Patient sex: F
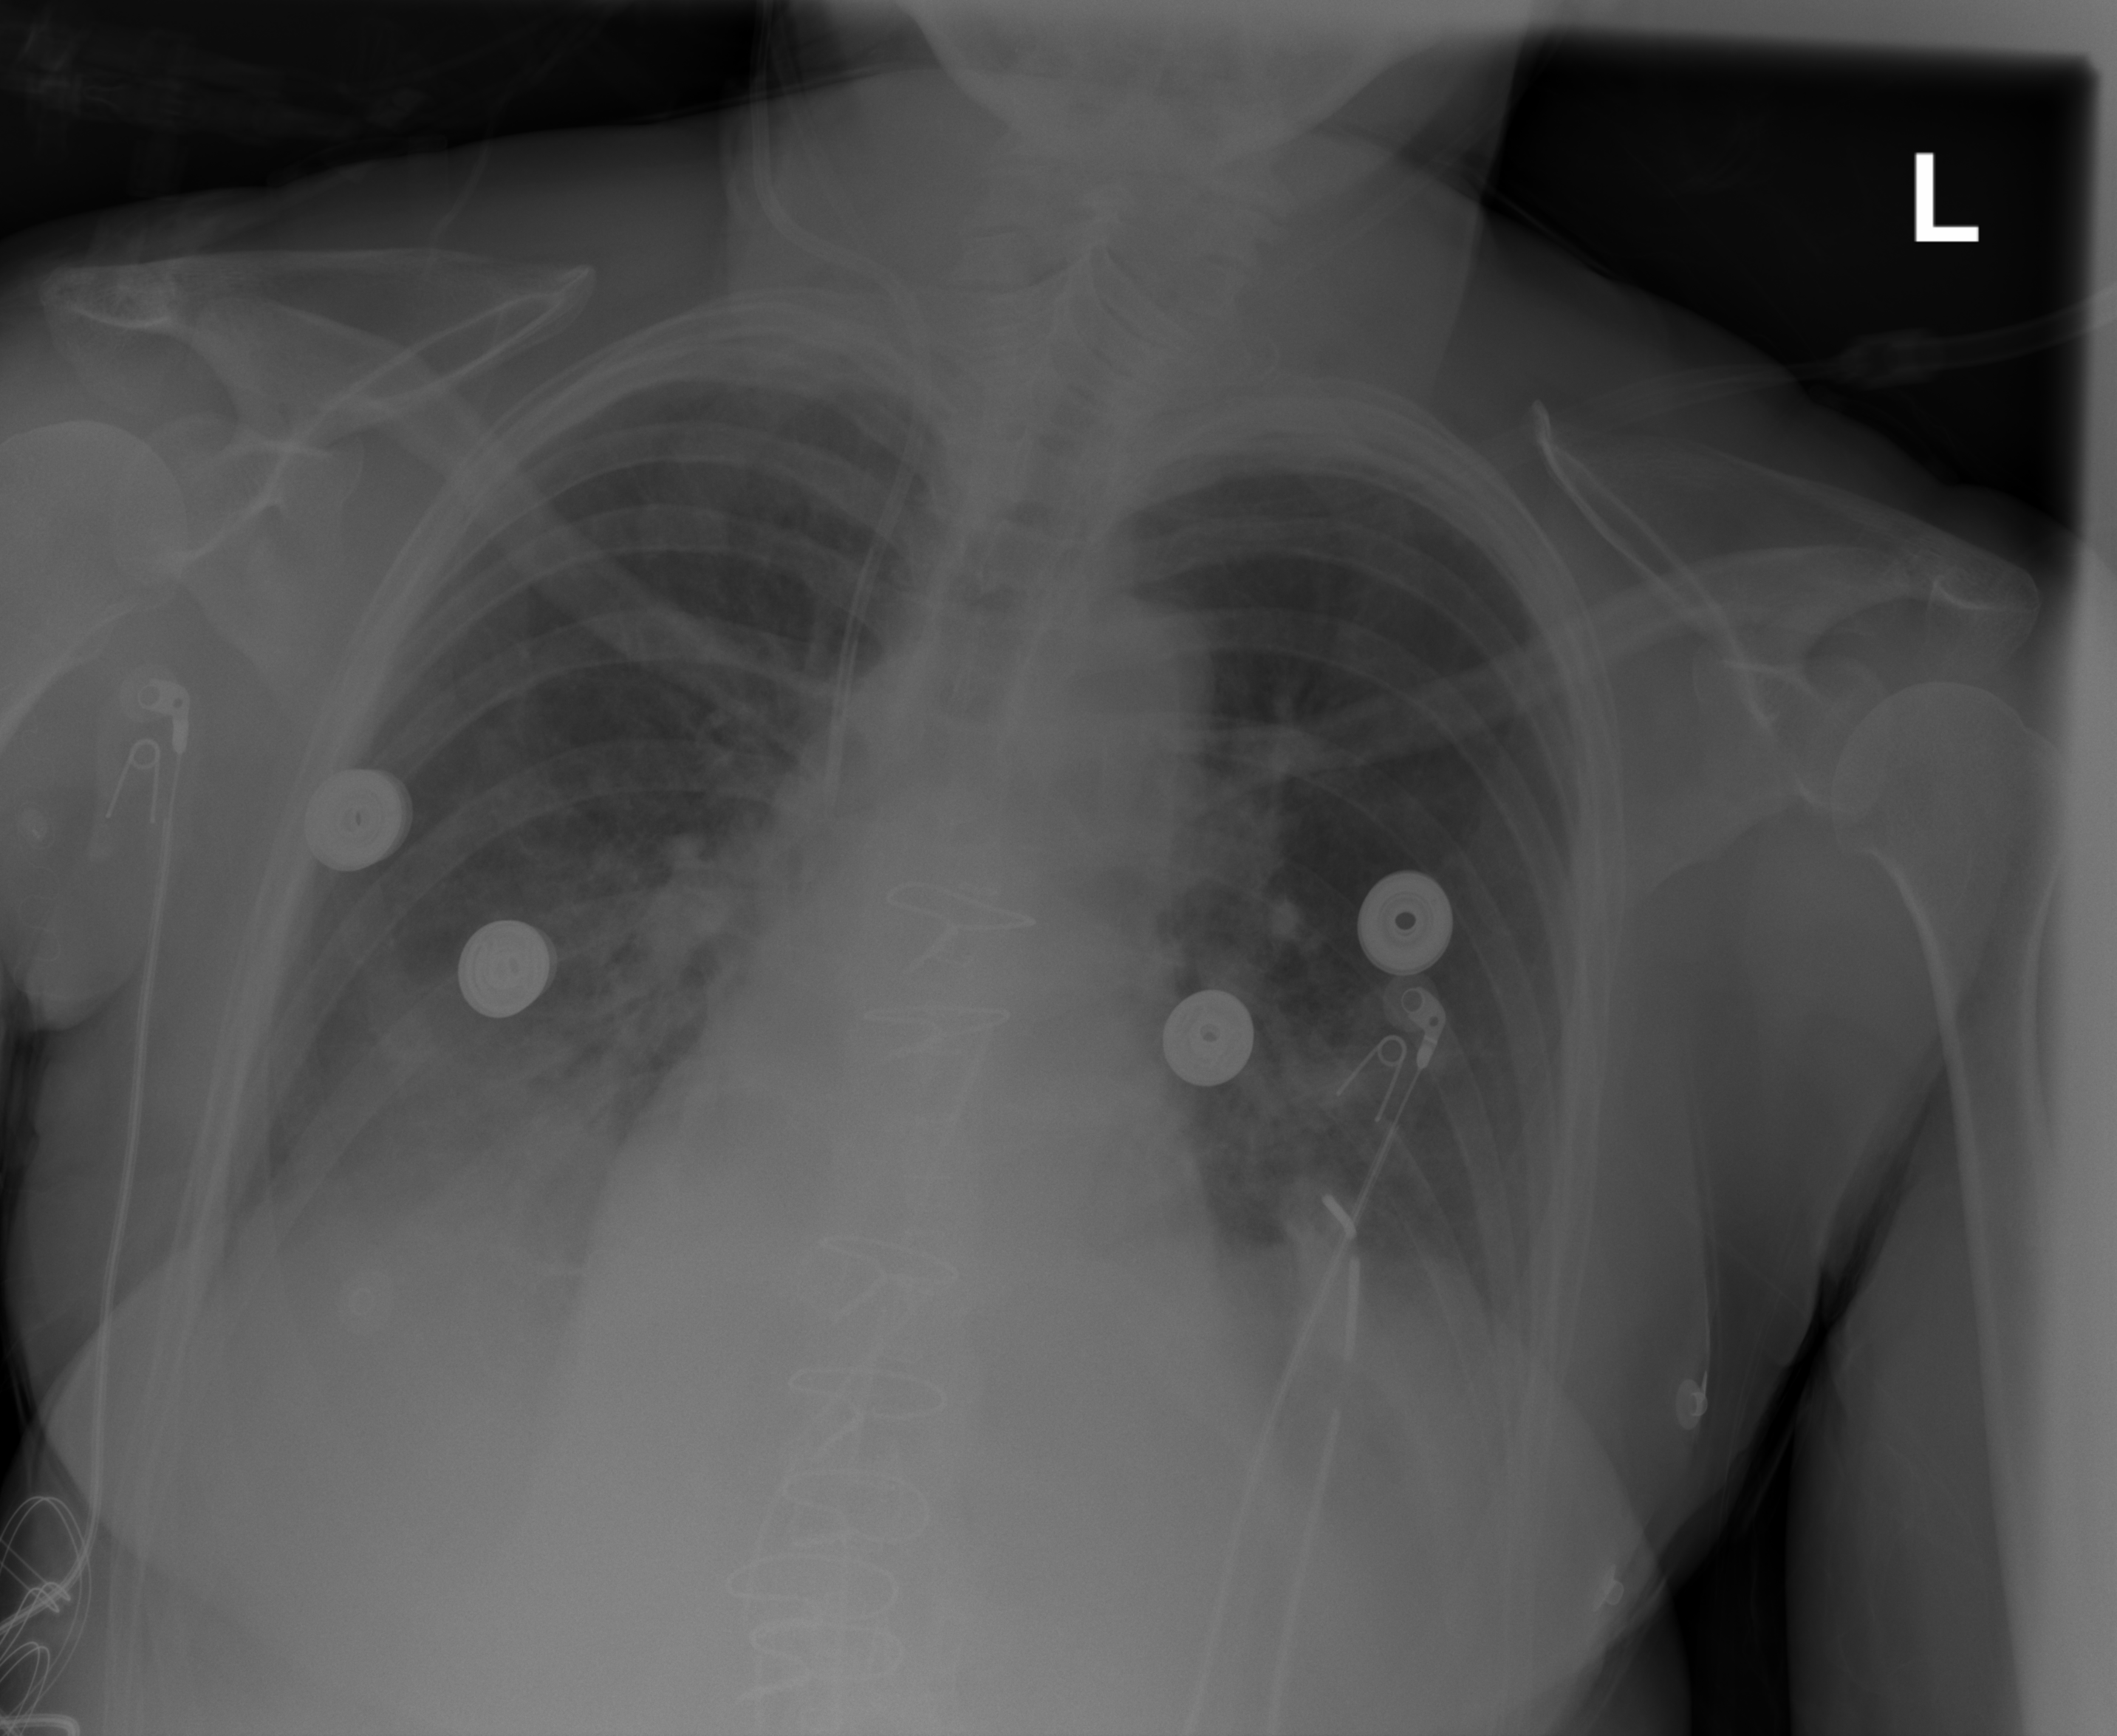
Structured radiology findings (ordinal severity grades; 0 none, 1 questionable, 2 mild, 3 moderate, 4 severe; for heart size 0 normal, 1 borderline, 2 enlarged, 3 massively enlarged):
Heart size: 0
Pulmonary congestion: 0
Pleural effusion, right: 2
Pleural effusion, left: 2
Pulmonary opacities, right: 0
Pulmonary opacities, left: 0
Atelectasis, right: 2
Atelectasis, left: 2